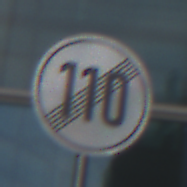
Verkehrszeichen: EndeGeschwindigkeit110
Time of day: MorningAfternoon
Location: Outdoor (Urban)
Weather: PartlyCloudy
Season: NotSpecified
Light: Natural